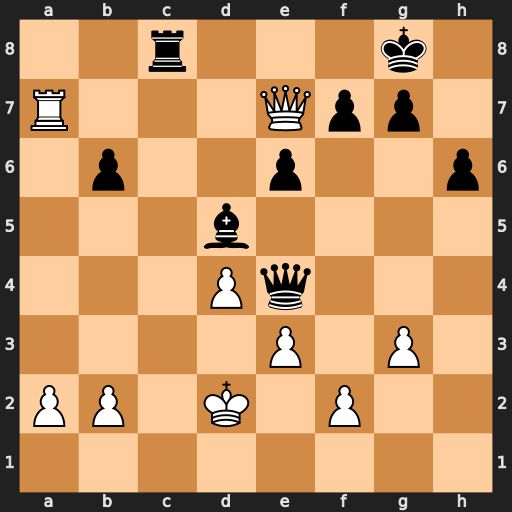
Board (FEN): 2r3k1/R3Qpp1/1p2p2p/3b4/3Pq3/4P1P1/PP1K1P2/8
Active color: w
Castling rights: -
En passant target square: -
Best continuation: Qxf7+ Kh8 Qxg7#